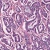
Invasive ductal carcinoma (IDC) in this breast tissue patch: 1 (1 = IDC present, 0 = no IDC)